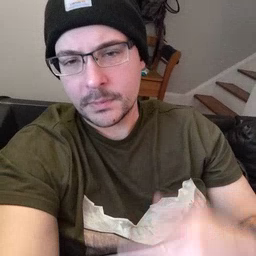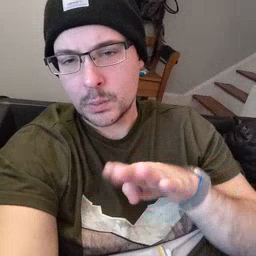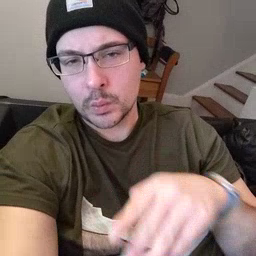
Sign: into